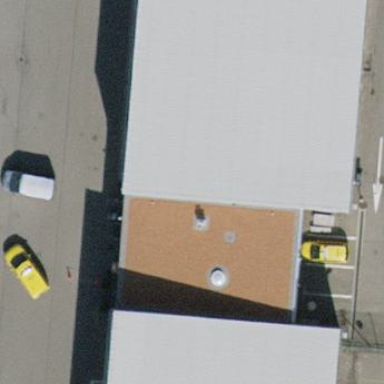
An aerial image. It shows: Transportation building.